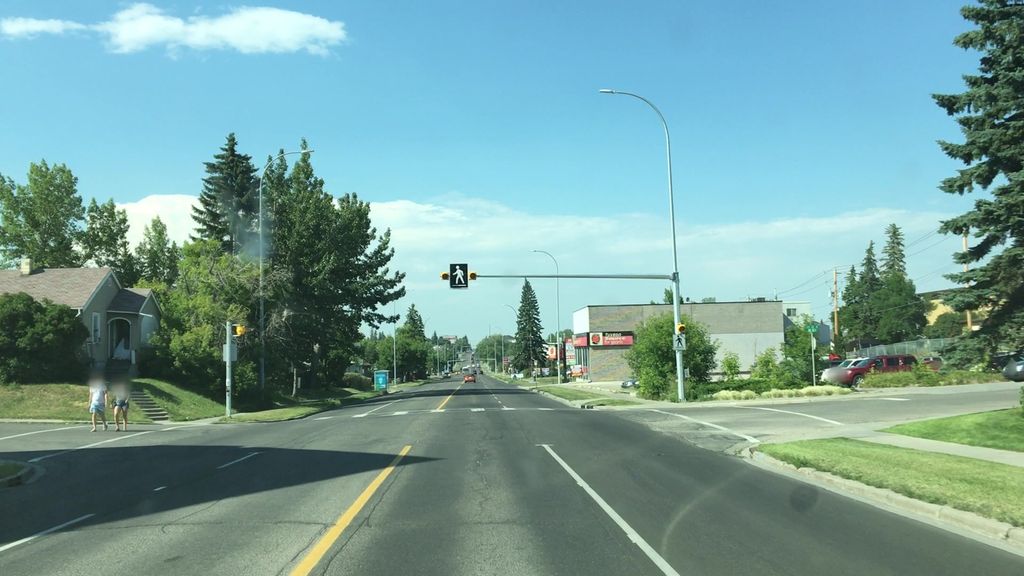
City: calgary